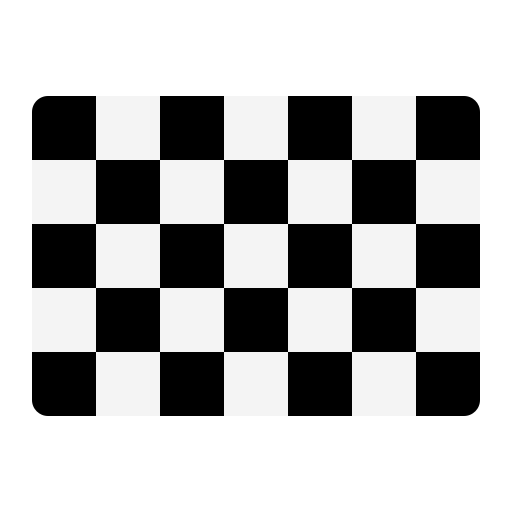
chequered flag flat